Interaction volume radius: 10 \u00c5
Interaction volume height: 20 \u00c5
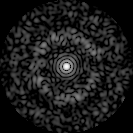
Disorder parameter: 0.8202